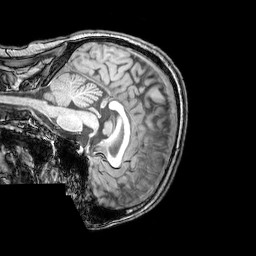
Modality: T1w
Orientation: sagittal
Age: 25
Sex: male
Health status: healthy
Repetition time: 0.081 s
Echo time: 0.037 s